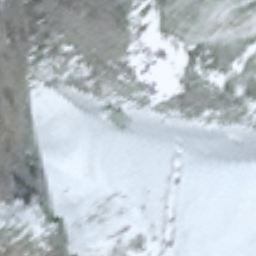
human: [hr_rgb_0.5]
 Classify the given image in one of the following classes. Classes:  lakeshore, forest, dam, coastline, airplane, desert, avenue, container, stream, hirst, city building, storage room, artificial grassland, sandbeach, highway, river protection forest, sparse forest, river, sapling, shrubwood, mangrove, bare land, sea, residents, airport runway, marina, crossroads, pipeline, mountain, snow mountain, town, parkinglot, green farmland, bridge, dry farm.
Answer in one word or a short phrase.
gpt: snow mountain